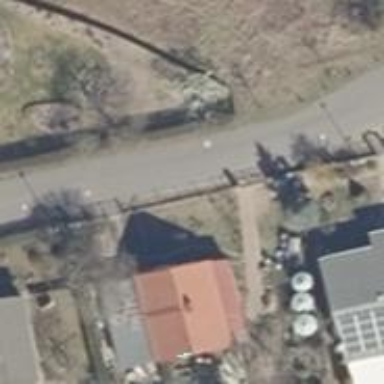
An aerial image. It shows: Residential road with asphalt surface.